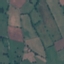
Land use / land cover class: Pasture